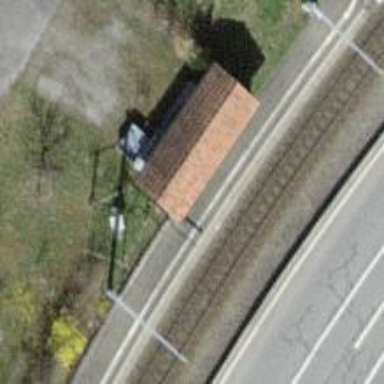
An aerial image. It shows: Railway halt.